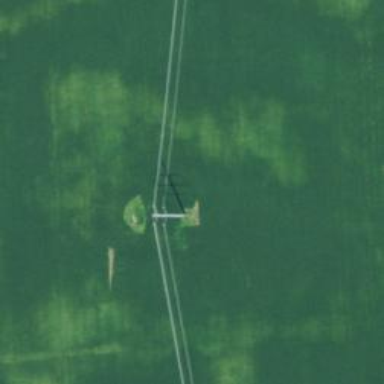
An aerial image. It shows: Power tower.